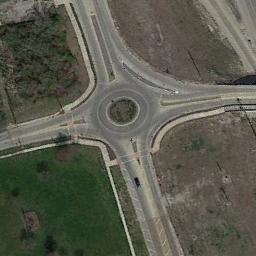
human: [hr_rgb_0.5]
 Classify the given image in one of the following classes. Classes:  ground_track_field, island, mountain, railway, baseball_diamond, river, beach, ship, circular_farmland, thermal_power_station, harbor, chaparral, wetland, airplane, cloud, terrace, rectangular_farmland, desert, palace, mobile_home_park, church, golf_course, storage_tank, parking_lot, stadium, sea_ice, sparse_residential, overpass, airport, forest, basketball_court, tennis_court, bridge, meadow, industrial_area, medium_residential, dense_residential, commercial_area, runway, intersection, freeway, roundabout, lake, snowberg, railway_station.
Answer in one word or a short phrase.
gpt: roundabout